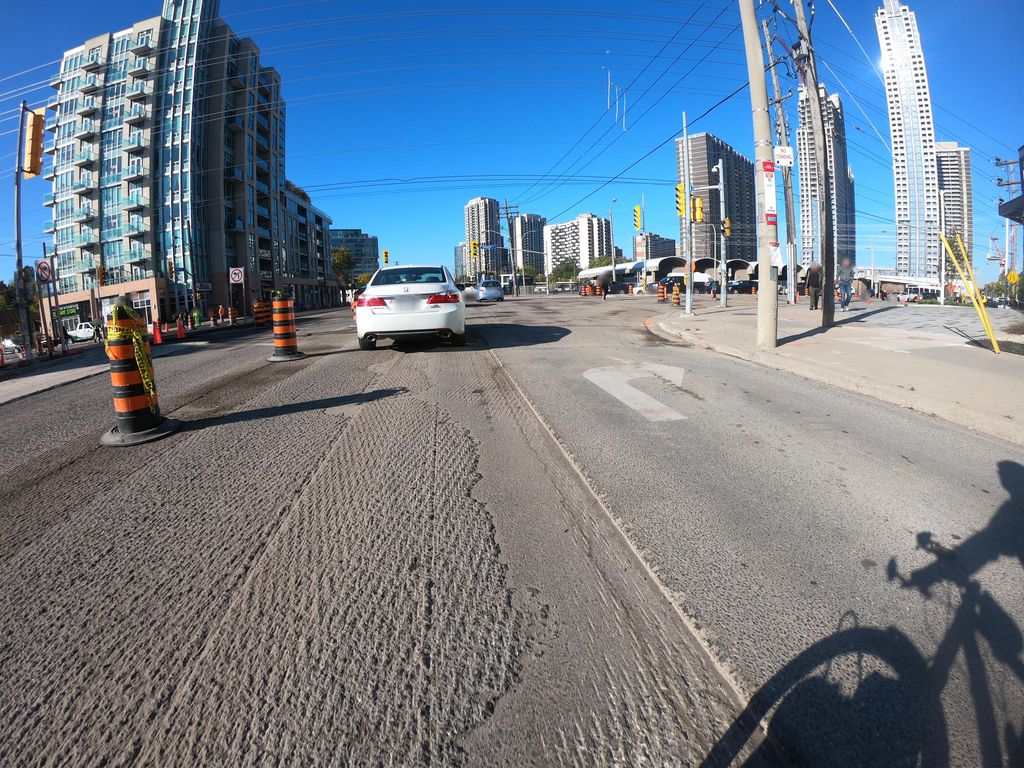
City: toronto